Question: I am trying to return a matrix of integers in a function and I decided to go with a 'typdef' form of matrix. But when I run the project with a function that return a matrix size of 1500 by 1500, the compilation crashed after the project was built. Then I tried to work with different matrix sizes and when I compiled a the code I pasted here with a smaller size (150) for defined Matrix, the problem was solved. This is what I have tested with no problem.
'''
typedef int Matrix[150][150];
int main(){
Matrix mat;
for(int i=0;i<13;i++){
for(int j=0;j<13;j++){
mat[i][j]=i;
}
}
cout << mat[10][11];
return 0;
}
'''
The size of 1500 by 1500 seems very small and I cannot figure out what is the problem it is causing.
Here is the error image:

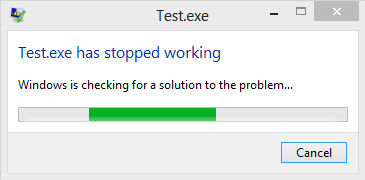
Answer: A 1500 x 1500 matrix of ints would be nearly 9MB with 32-bit ints or nearly 18MB with 64-bit ints. That's an enormous stack allocation, and you'er probably hitting a compiler or environment limit. There may be some build-time flags that could address the issue, but a more reasonable solution would be to allocate the object on the heap with 'new'